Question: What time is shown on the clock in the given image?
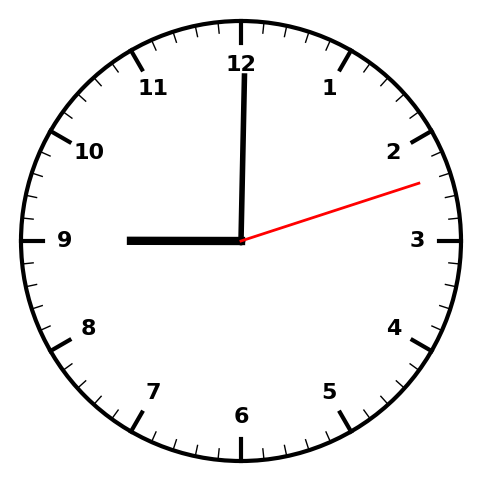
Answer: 09:00:12